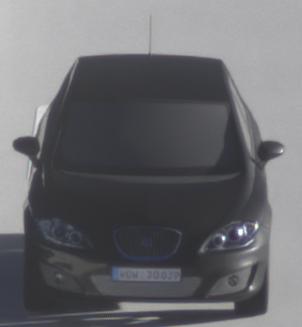
Make: SEAT
Model: Leon 1.4
Detailed model: Leon (1P)
Model produced from: 2009/04
Model produced until: 2010/08
Doors: 5
Color: black
Road condition: dry road
Daytime: sunrise or sunset
Contrast: high contrast